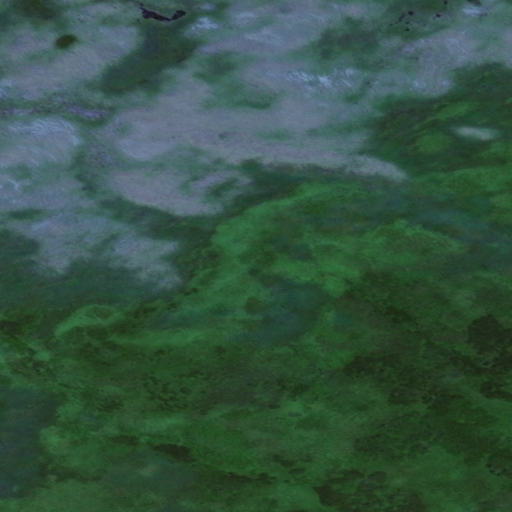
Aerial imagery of island in Alaska named Nakchamik Island containing only unknown